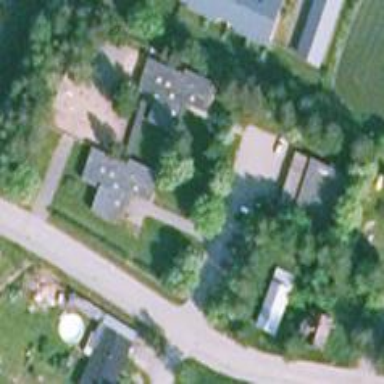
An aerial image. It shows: Veterinary facility.